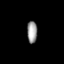
Tissue: lung
Cell type: Endothelial cells
Senescence score: 0.5772
Nuclear area (px): 220
Mean DAPI intensity: 152.95